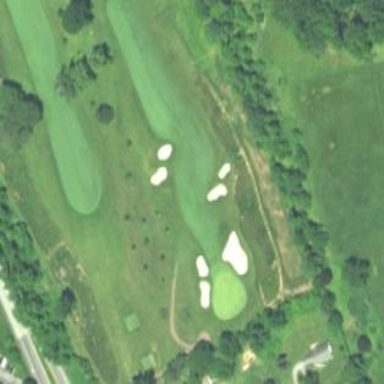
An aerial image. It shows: Grassy area designated as golf fairway.